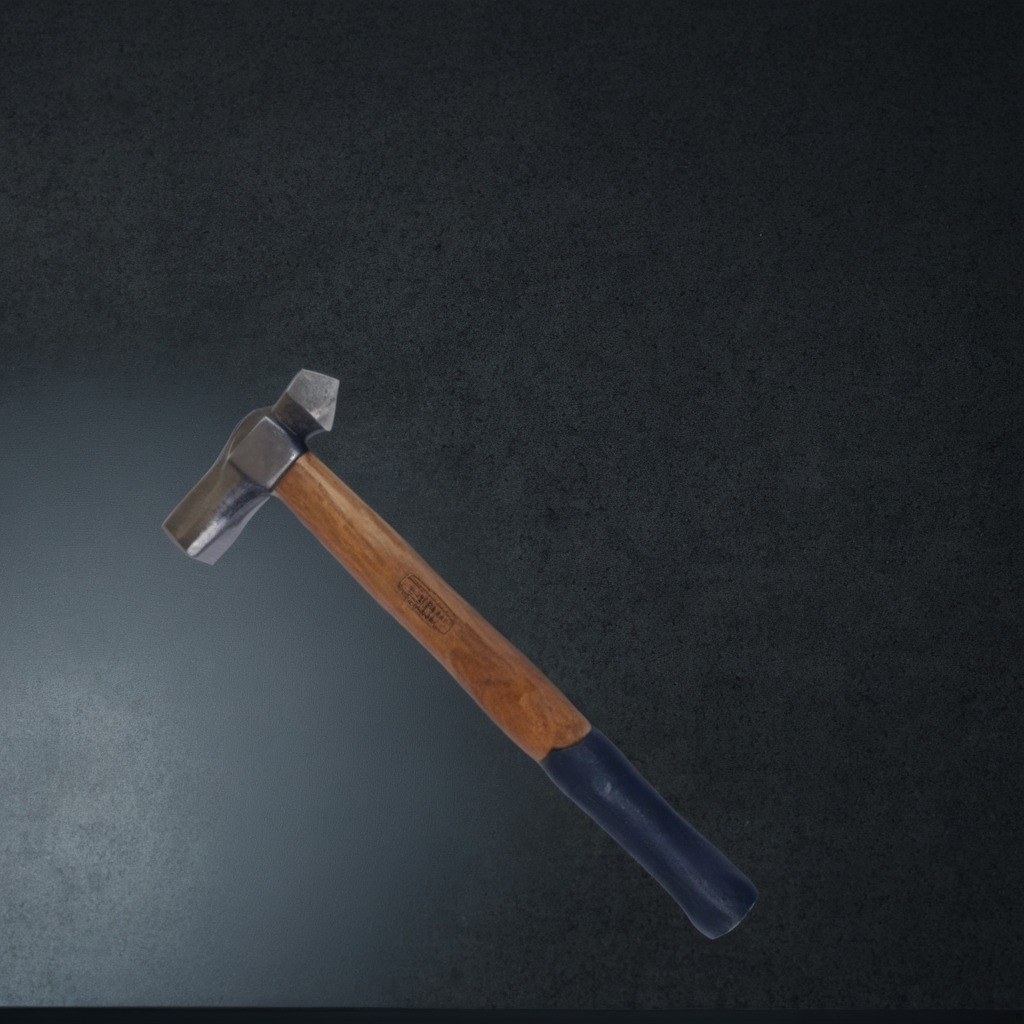
A hammer is lying on a clean granite table inside a workshop at night.